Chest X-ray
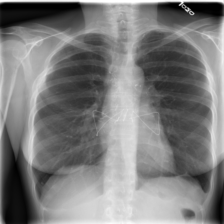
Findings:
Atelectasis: negative
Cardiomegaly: negative
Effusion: negative
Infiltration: negative
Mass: negative
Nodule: negative
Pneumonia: negative
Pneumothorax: negative
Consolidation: negative
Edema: negative
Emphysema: negative
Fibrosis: negative
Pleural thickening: negative
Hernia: negative